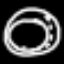
Label: donut